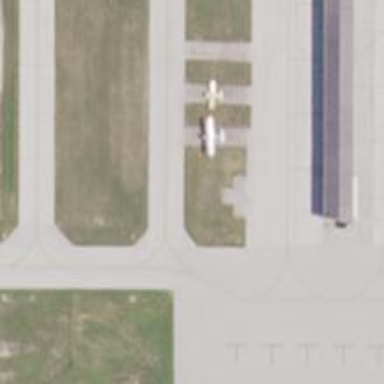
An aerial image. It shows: Image of taxiway at airport.